Question: I have created a custom component based on <URL> and it works mostly as needed, but I have this minor problem: I can not move it.
Maybe someone will look at my simplified test case below and spot my error?
Here is the screenshot of my 3 custom components, representing :

Here my custom component drawing black text on green background:
'''
<?xml version="1.0" encoding="utf-8"?>
<s:HGroup
xmlns:fx="http://ns.adobe.com/mxml/2009"
xmlns:s="library://ns.adobe.com/flex/spark"
xmlns:mx="library://ns.adobe.com/flex/mx"
gap="0"
creationComplete="init(event)">
<fx:Script>
<![CDATA[
import mx.events.FlexEvent;
private static const PAD:uint = 10;
private static const BGCOLOR:uint = 0xCCFFCC;
private static const BGALPHA:Number = 0.8;
private var _timer:Timer = new Timer(600, 20);
public function init(event:FlexEvent):void {
_timer.addEventListener(TimerEvent.TIMER, fadeBubble);
_timer.addEventListener(TimerEvent.TIMER_COMPLETE, hideBubble);
addEventListener(MouseEvent.CLICK, hideBubble);
}
public function set text(str:String):void {
_text.text = str;
if (x > 100 && x < 200) {
_left.visible = true;
_right.visible = false;
} else {
_left.visible = false;
_right.visible = true;
}
visible = true;
alpha = 1.0;
_timer.reset();
_timer.start();
}
public function get text():String {
return _text.text;
}
private function fadeBubble(event:TimerEvent):void {
if (_timer.currentCount * 2 > _timer.repeatCount)
alpha /= 2;
}
// the argument could be TimerEvent or MouseEvent
public function hideBubble(event:Event):void {
visible = false;
_timer.stop();
}
]]>
</fx:Script>
<s:Graphic id="_left" visible="false">
<s:Path data="M 20 10 L 0 20 L 20 30">
<s:fill>
<s:SolidColor color="{BGCOLOR}" alpha="{BGALPHA}" />
</s:fill>
</s:Path>
</s:Graphic>
<s:Label id="_text" width="100%"
paddingTop="{PAD}" paddingBottom="{PAD}"
paddingLeft="{PAD}" paddingRight="{PAD}"
fontSize="24" textAlign="center"
backgroundColor="{BGCOLOR}" backgroundAlpha="{BGALPHA}" />
<s:Graphic id="_right" visible="false">
<s:Path data="M 0 10 L 20 20 L 0 30">
<s:fill>
<s:SolidColor color="{BGCOLOR}" alpha="{BGALPHA}" />
</s:fill>
</s:Path>
</s:Graphic>
</s:HGroup>
'''
Here is my text application which uses absolute positioning:
'''
<?xml version="1.0" encoding="utf-8"?>
<s:Application
xmlns:fx="http://ns.adobe.com/mxml/2009"
xmlns:s="library://ns.adobe.com/flex/spark"
xmlns:mx="library://ns.adobe.com/flex/mx"
xmlns:comps="*"
width="700" height="525">
<fx:Script>
<![CDATA[
import mx.events.FlexEvent;
private static const AVATAR:String =
'http://preferans.de/images/70x90/male_happy_70x90.png';
public static function randRange(from:int, to:int):int {
return from + Math.round((to - from) * Math.random());
}
public function chat(event:FlexEvent):void {
_bubble0.y = 340 + randRange(-20, 20);
_bubble1.y = 4 + randRange(0, 40);
_bubble2.y = 4 + randRange(0, 40);
trace('_bubble0.y = ' + _bubble0.y);
trace('_bubble1.y = ' + _bubble1.y);
trace('_bubble2.y = ' + _bubble2.y);
_bubble0.text = _chat.text;
_bubble1.text = _chat.text;
_bubble2.text = _chat.text;
_chat.text = '';
}
]]>
</fx:Script>
<s:Image id="_user0" source="{AVATAR}" horizontalCenter="20" y="340" width="160" height="140" />
<s:Image id="_user1" source="{AVATAR}" left="4" top="4" width="160" height="140" />
<s:Image id="_user2" source="{AVATAR}" right="4" top="4" width="160" height="140" />
<comps:Bubble id="_bubble0" maxWidth="200" x="20" y="340" />
<comps:Bubble id="_bubble1" maxWidth="200" left="170" top="4" />
<comps:Bubble id="_bubble2" maxWidth="200" right="170" top="4" />
<s:TextInput id="_chat" bottom="4" right="4" enter="chat(event)" text="Hello!" />
</s:Application>
'''
In the debug console I do see the varying coordinates:
'''
_bubble0.y = 350
_bubble1.y = 31
_bubble2.y = 36
_bubble0.y = 340
_bubble1.y = 43
_bubble2.y = 15
'''
but at the screen they never change!
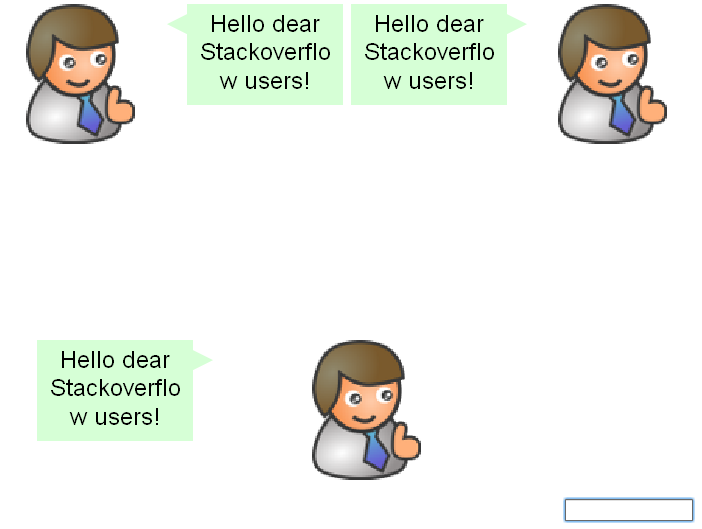
Answer: The problem is that and are positioned with (). Flex ignores the x and y properties because the .
Try from both components and you'll see they .
Hope this helps,
Blaze